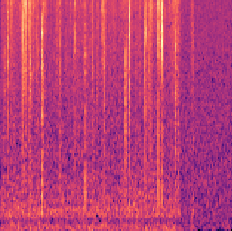
Sound class: Fire crackling